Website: walmart
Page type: account-selection
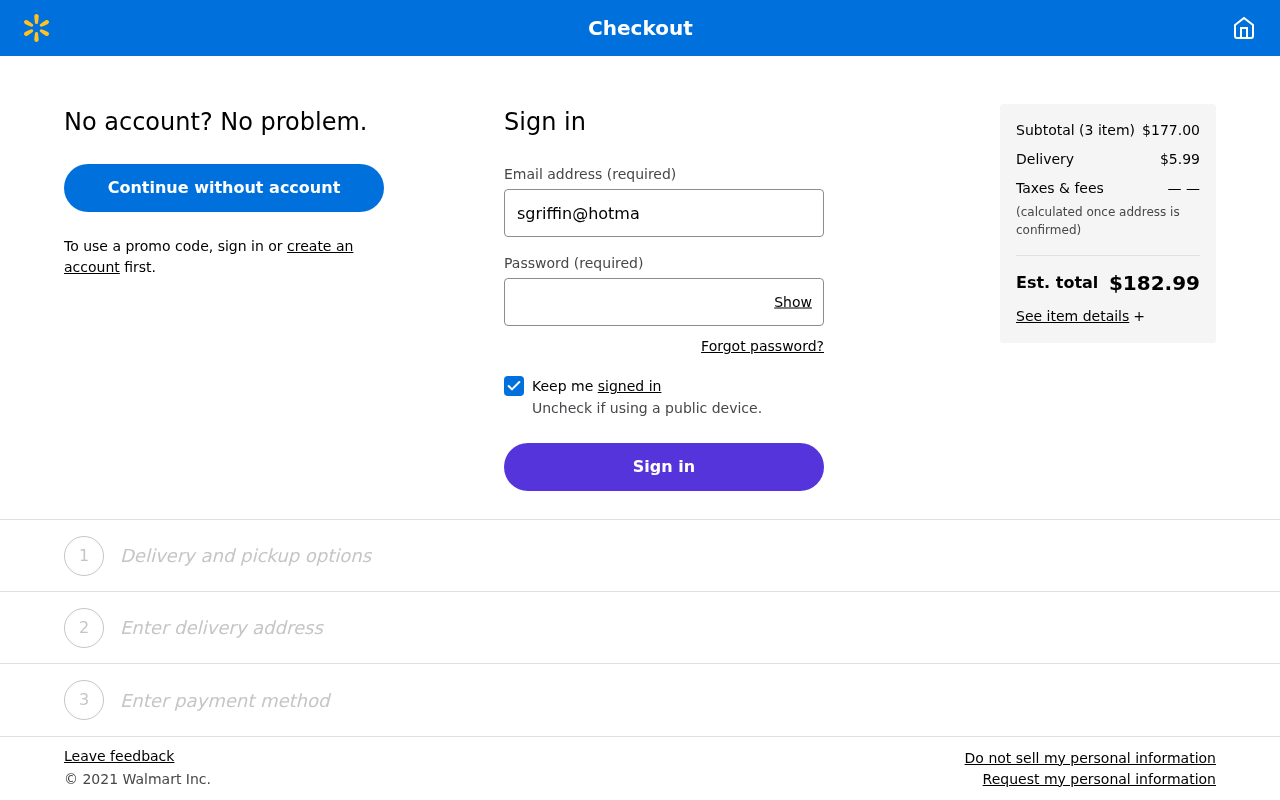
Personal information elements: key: PII_EMAIL
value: sgriffin@hotmail.com
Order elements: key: ORDER_NUM_ITEMS
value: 3
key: ORDER_SUBTOTAL
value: $177.00
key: ORDER_SHIPPING_COST
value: $5.99
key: ORDER_TOTAL
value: $182.99